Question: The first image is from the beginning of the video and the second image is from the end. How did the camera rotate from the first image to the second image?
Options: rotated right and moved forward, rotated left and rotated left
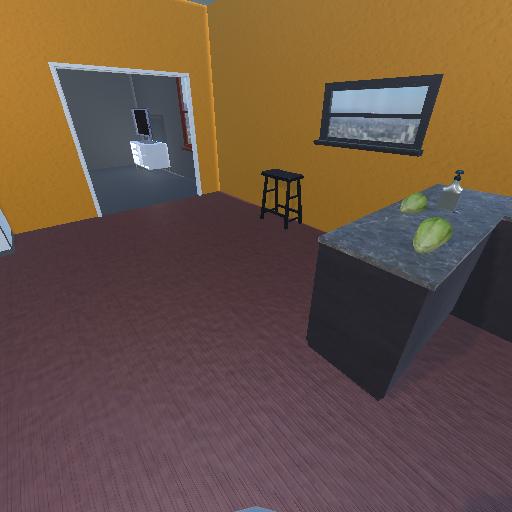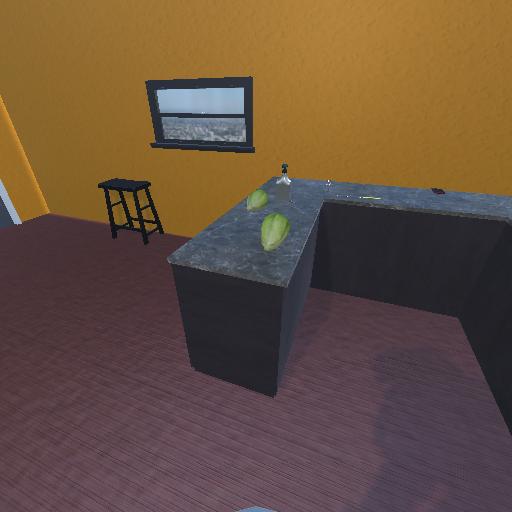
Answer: rotated right and moved forward